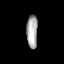
Tissue: prostate
Cell type: Epithelial cells
Senescence score: 0.3616
Nuclear area (px): 344
Mean DAPI intensity: 176.677